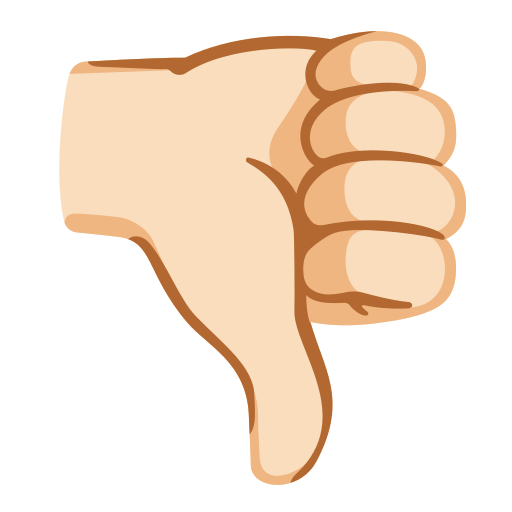
Emoji: 👎🏻